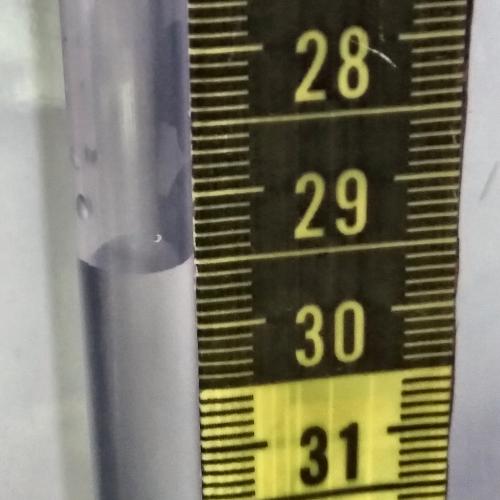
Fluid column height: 29.5 cm